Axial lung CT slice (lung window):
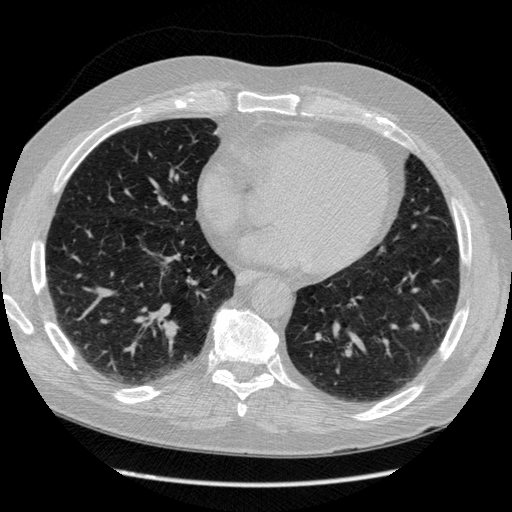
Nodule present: no